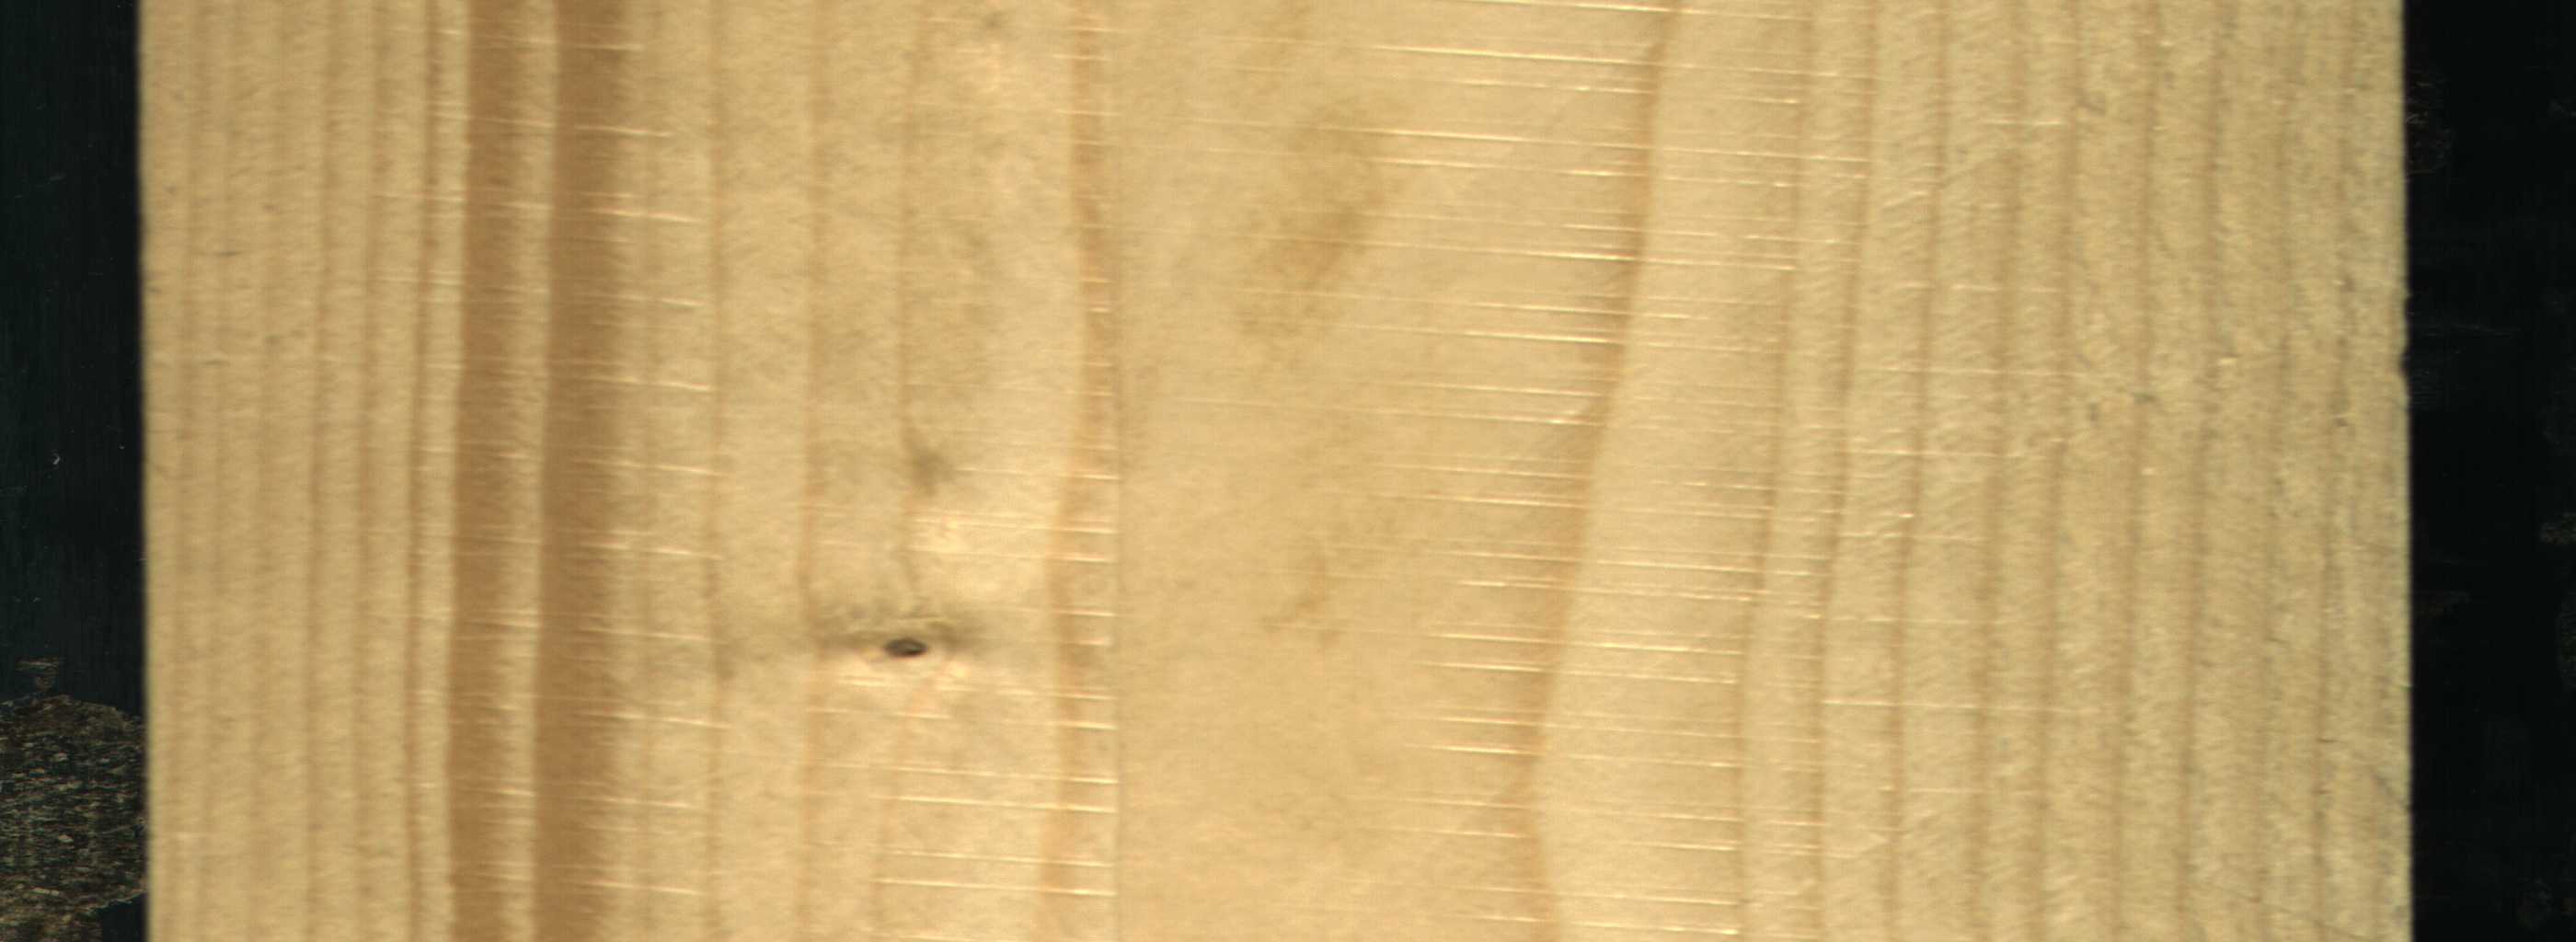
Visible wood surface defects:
Live_Knot